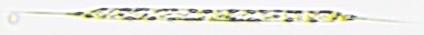
Label: Rhizosolenia